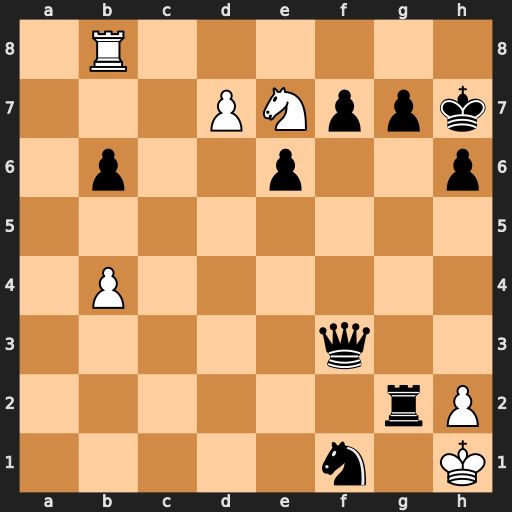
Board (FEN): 1R6/3PNppk/1p2p2p/8/1P6/5q2/6rP/5n1K
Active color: w
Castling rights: -
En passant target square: -
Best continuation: Rh8+ Kxh8 d8=Q+ Kh7 Qg8#